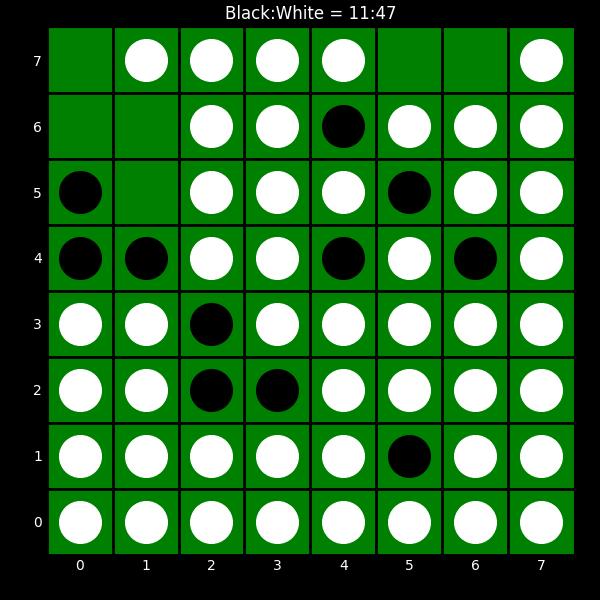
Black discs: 11
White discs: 47